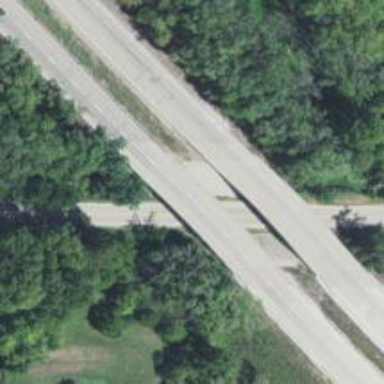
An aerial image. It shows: Bridge over motorway.